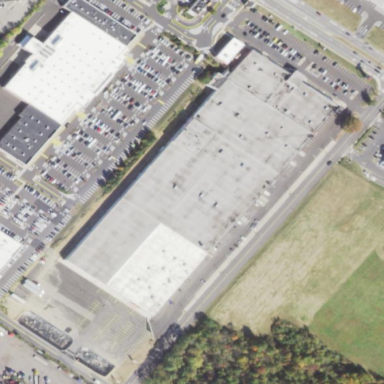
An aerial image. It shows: Retail area.